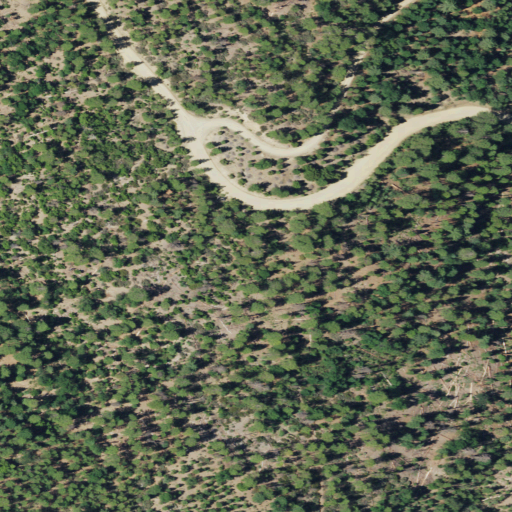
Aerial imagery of ridge(s) in California named Trough Ridge containing grassland, low intensity development, open development, evergreen forest, shrub, and medium intensity development